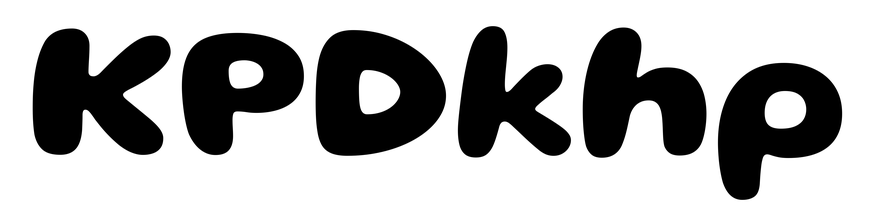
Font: Gluten_Bold